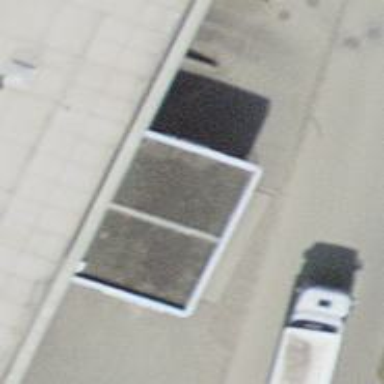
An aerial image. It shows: Fuel station.